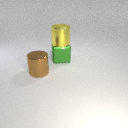
large green metal cube behind large brown metal cylinder